二年级 · 算术
根据右图, 以下列式正确的是（ ）。

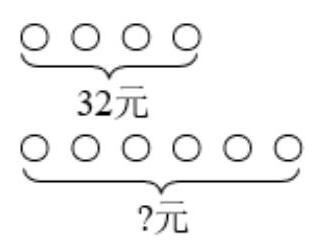
A. $32 \times 6$
B. $32 \times 4 \times 6$
C. $32 \div 4 \times 6$
答案: C
解析: $\mathrm{C}$

【分析】观察图中可知, 4 个 $O$ 是 32 元, 则 1 个 $O$ 为 $32 \div 4=8$ (元), 求 6 个 $O$ 一共多少元, 根据乘法的意义，列式解答即可。

【详解】 $32 \div 4 \times 6$

$=8 \times 6$

$=48($ 元 $)$

所以以上列式正确的是 $32 \div 4 \times 6$ 。

故答案为: C

【点睛】本题主要考查整数乘除法的意义，正确理解图形即可列出相应式子。